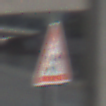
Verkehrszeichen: Gegenverkehr
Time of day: MorningAfternoon
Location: Outdoor (Urban)
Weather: PartlyCloudy
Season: NotSpecified
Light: Natural